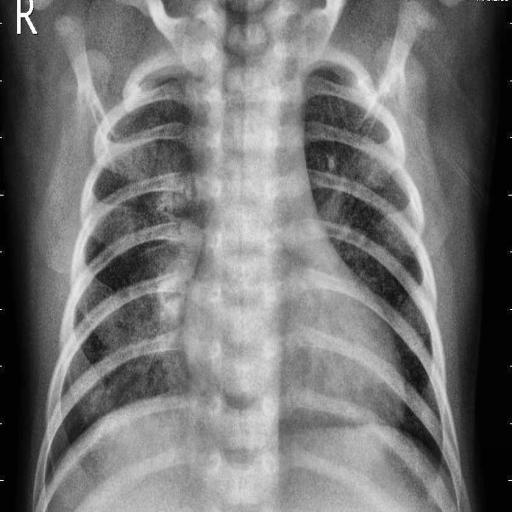
Finding: PNEUMONIA